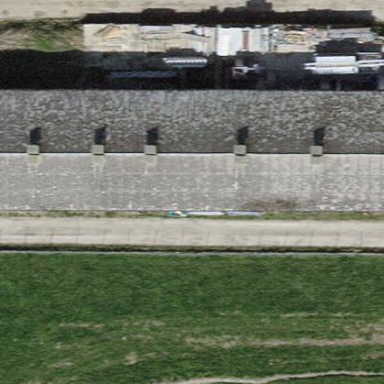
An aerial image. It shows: Industrial building with gabled roof oriented along its length.